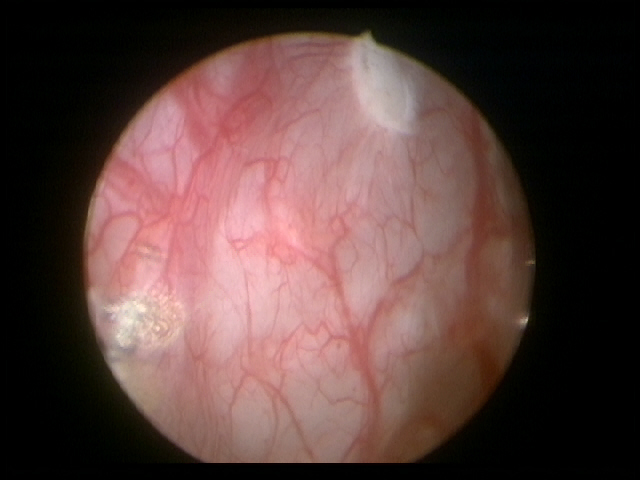
Modality: WLC
Class: Non-malignant
Subclass: BenignNOS
Lesion: L1
Morphology: Non-papillary
Bladder cancer association: No